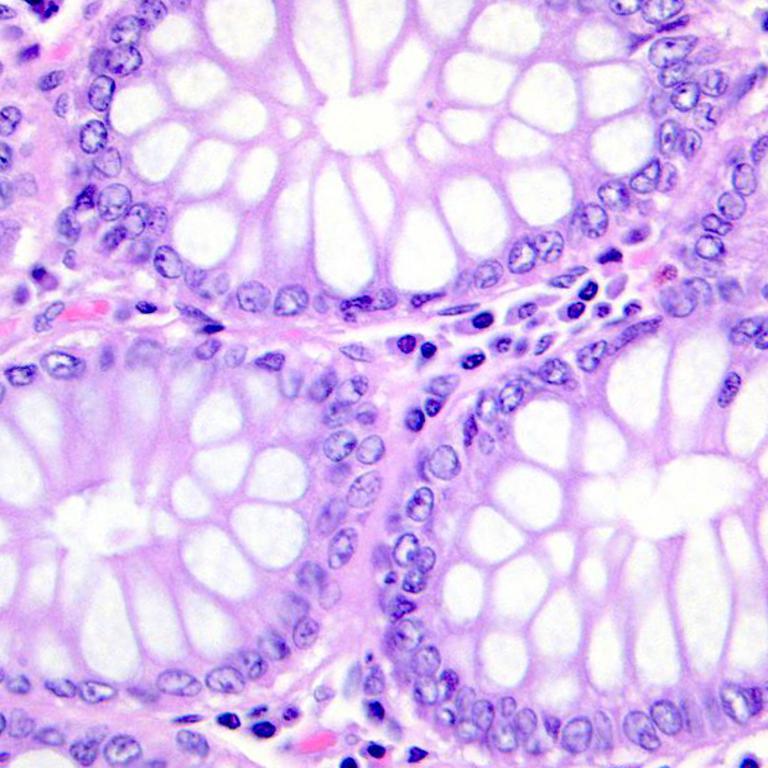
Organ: colon
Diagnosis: benign